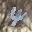
Label: 4